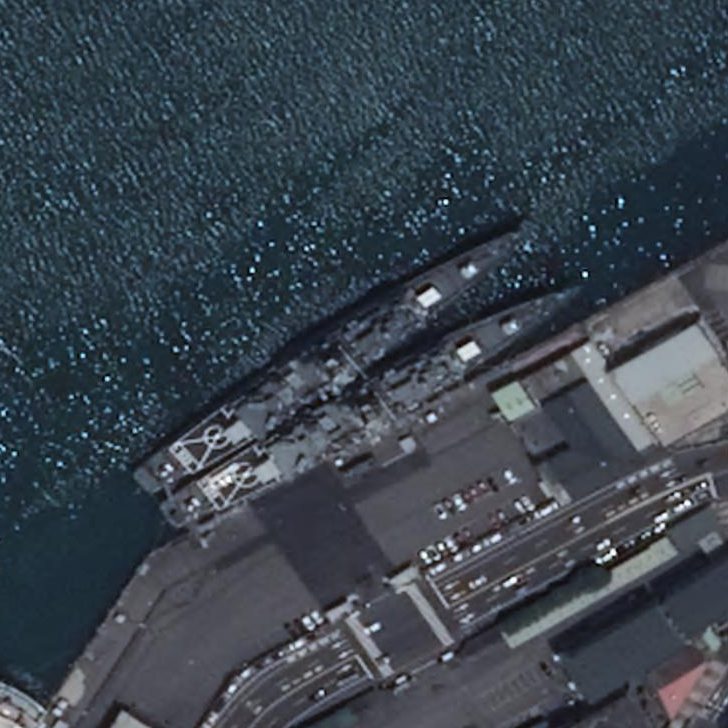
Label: cruiser